Question: I have a trellis-like plot I am trying to produce in matplotlib. Here is a sketch of what I'm going for:

One thing I am having trouble with is getting a shared row label for each row. I.e. in my plot, I have four rows for four different sets of experiments, so I want row labels "1 source node, 2 source nodes, 4 source nodes and 8 source nodes".
Note that I am referring to the y label, which is being used to label the dependent variable. The dependent variable is the same in all subplots, but the labels I am after are to describe the four categories of experiments conducted, one for each row.
At the moment, I'm generating the plot with:
'''
fig, axes = plt.subplots(4, 5, sharey=True)
'''
While I've found plenty of information on sharing the y-axis label, I haven't found anything on adding a single shared row label.
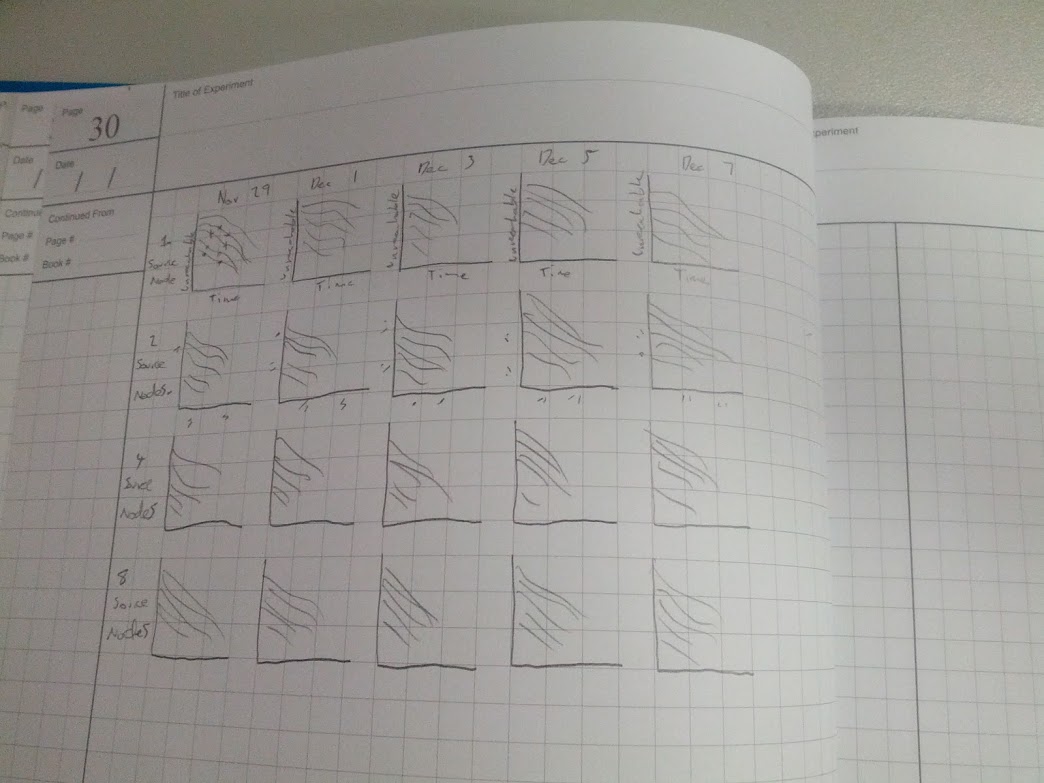
Answer: As far as I know there is no 'ytitle' or something. You can use 'text' to show some text. The 'x' and 'y' are in data-coordinates. 'ha' and 'va' are horizontal and vertical alignment, respectively.
'''
import numpy
import matplotlib
import matplotlib.pyplot as plt
n_rows = 4
n_cols = 5
fig, axes = plt.subplots(n_rows, n_cols, sharey = True)
axes[0][0].set_ylim(0,10)
for i in range(n_cols):
axes[0][i].text(x = 0.5, y = 12, s = "column label", ha = "center")
axes[n_rows-1][i].set_xlabel("xlabel")
for i in range(n_rows):
axes[i][0].text(x = -0.8, y = 5, s = "row label", rotation = 90, va = "center")
axes[i][0].set_ylabel("ylabel")
plt.show()
'''